Question: I wrote a program which creates a child process using fork. In the child process I use execl which opens a local html page using firefox:
'''
execl( "/usr/bin/firefox", "/usr/bin/firefox","/home/xyz/t/webpages/page1.html", (char*)NULL);
'''
In the parent process after sleeping for 5 sec, i send a SIGTERM signal to the child process:
'''
sleep(5);
kill(browser_pid,SIGTERM);
'''
After compiling and executing everything works fine. But when I run the program for more than 5 iterations, firefox starts behaving erratically, and shows up a window to either reset firefox or open in safe mode :

when I close the html page manually without sending the SIGTERM signal to the process and use the close button on the browser, it works flawlessly for any number of iterations.
My program is supposed to refresh the webpage every 5 seconds to show new content being written regularly.
How can I do the same programatically ?
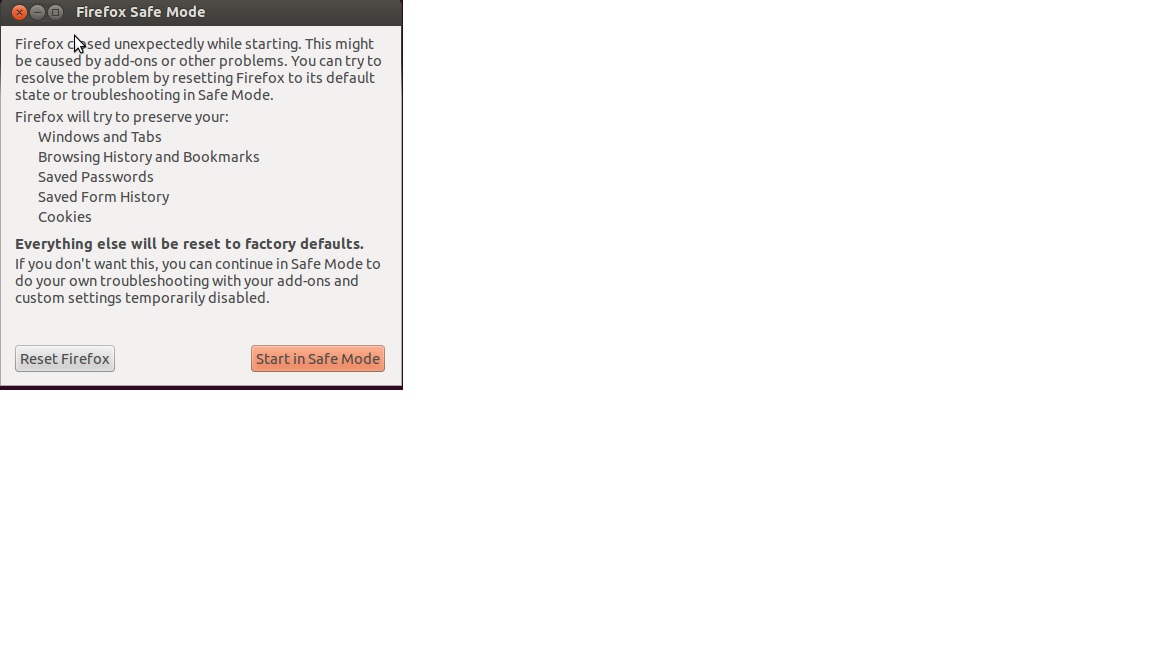
Answer: Deleting the '~/.mozilla' folder resolved the issue.